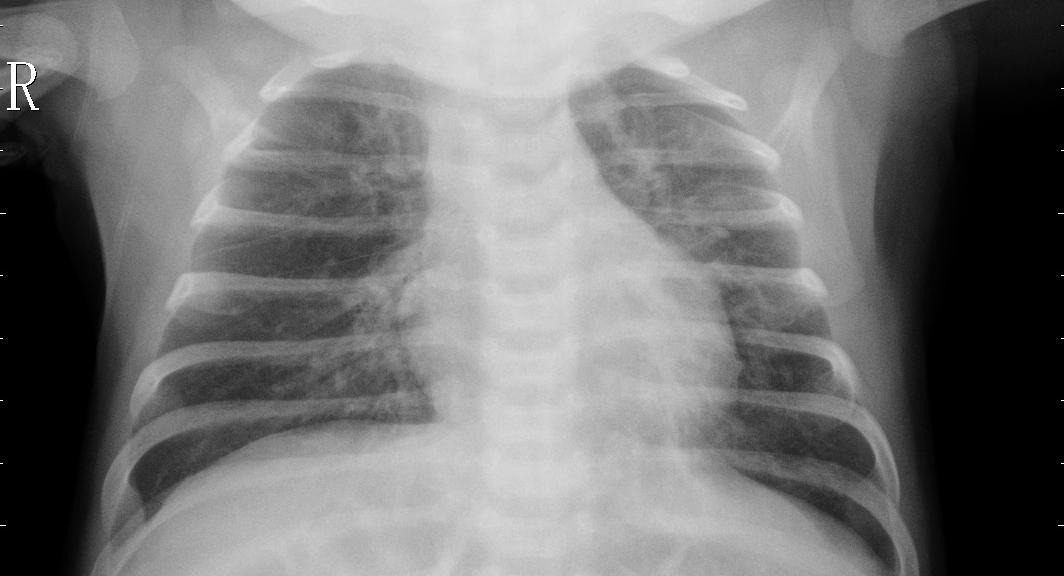
Diagnosis: PNEUMONIA